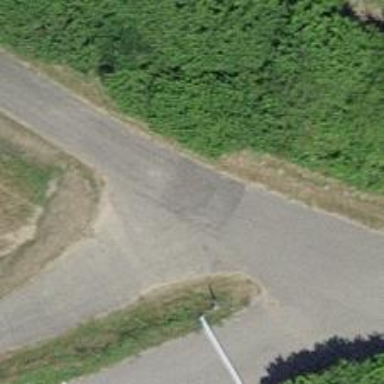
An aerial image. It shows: Asphalt service road.